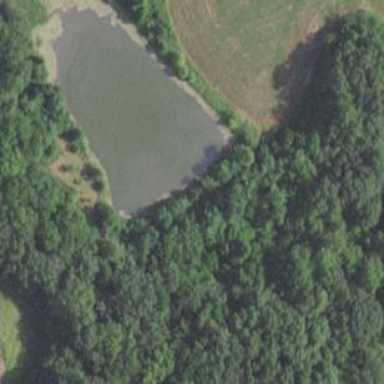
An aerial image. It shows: Reservoir.